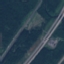
Land use / land cover class: Highway